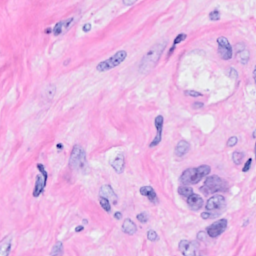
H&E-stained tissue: Breast